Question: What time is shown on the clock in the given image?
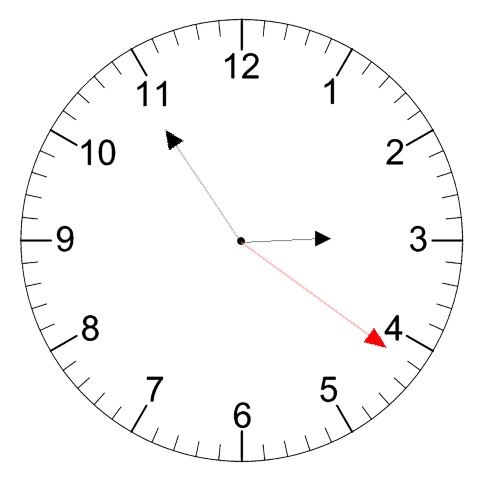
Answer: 02:54:21